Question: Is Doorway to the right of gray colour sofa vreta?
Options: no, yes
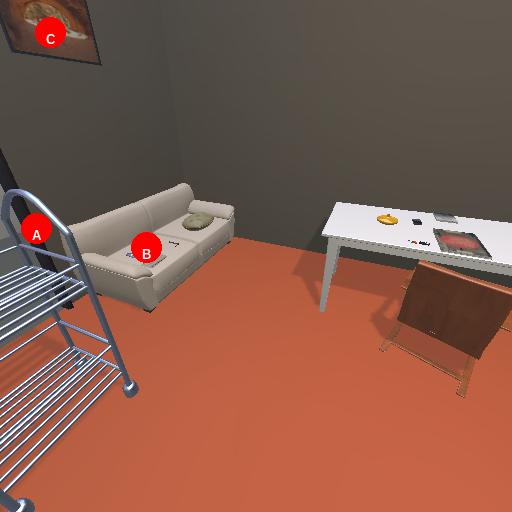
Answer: no